Question: I am having a great deal of trouble tracking down a syntax error that rails keeps telling me is in my code but for the life of me I cannot see it!
I get the following error:
'''
syntax error, unexpected keyword_ensure, expecting end-of-input
'''
at the line 'render :action => "modal", :layout => false'
and whatever I do I cant get rid of it! Please help me!
'''
def new
@appointment = Appointment.new
@appointment.patient = current_patient
@appointment.practice = current_practice
respond_to do |format|
if params[:layout] == 'modal'
render :action => "modal", :layout => false
else
format.html
format.json { render json: @appointment }
end
end
end
'''

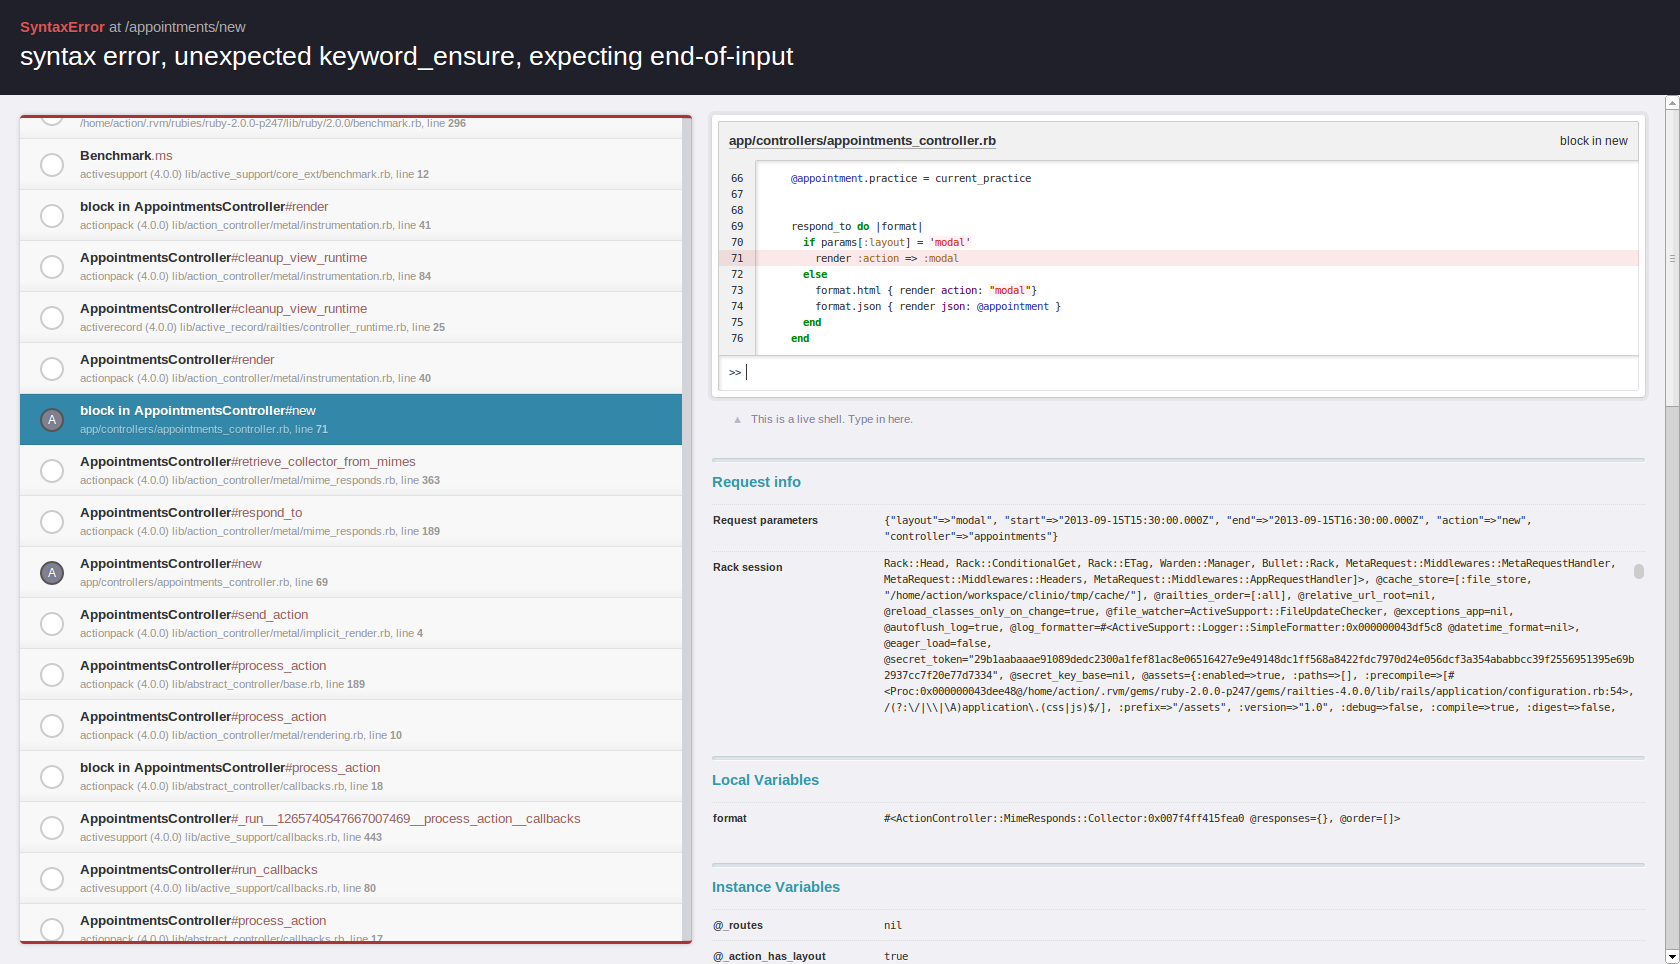
Answer: view error:
I think you have to check out your view code. I think you misunderstand your error. I think the error is in your view template and not in the controller action. In your screenshot at the top of the image the following sentence shows you the place of your error: "SyntaxError at app/views/appointments/new".
The controller wants to render the view - in the view is the error - and that's it :).
btw: possible controller refactoring:
'''
def new
@appointment = Appointment.new
@appointment.patient = current_patient
@appointment.practice = current_practice
render :action => "modal", :layout => (params[:layout] == "modal" ? false : true)
end
'''